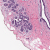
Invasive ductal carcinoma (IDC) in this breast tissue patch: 0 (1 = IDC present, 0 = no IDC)